Question: .Net 4.5.1 - MVC5 - EF6
The requirement is to allow large file uploads(<200MB). I have a ViewModel with HttpPostedFileBase. I set the Input Stream of that to a DB Entity NonMapped Stream Property. Which is then sent to the Repository where I save the Copy the Stream to a SQLFileStream. This all works.
However... When debugging after about ~4 large uploads I receive a System.OutOfMemory Exception. I can see that HttpRawUploadedContent is continuing to grow and is keeping the no longer used PostedFiles in memory. What am I doing wrong? How can I get these things to dispose? Is there a better way? Any guidance is appreciated.
'''
public class AttachmentViewModel
{
#region Public Properties
public int Id { get; set; }
public string FileName { get; set; }
[MaxFileSize]
public HttpPostedFileBase PostedFile { get; set; }
#endregion Public Properties
}
'''
'''
[NotMapped]
public Stream PostedStream { get; set; }
'''
'''
public override T Add(T entity)
{
base.Add(entity);
//Save to generate ID
_ctx.SaveChanges();
using (var tx = new TransactionScope())
{
try
{
var id = entity.Id;
var rowData =
_ctx.Database.SqlQuery<FileStreamData>(FileRowSelect, new SqlParameter("id", id))
.First();
using (var dest = new SqlFileStream(rowData.Path, rowData.Transaction, FileAccess.Write))
{
//Copy the posted stream to the SQLFileStream
entity.PostedStream.CopyTo(dest);
}
tx.Complete();
}
catch
{
//Error Uploading Stream Revert
base.Remove(entity);
_ctx.SaveChanges();
throw;
}
}
return entity;
}
'''

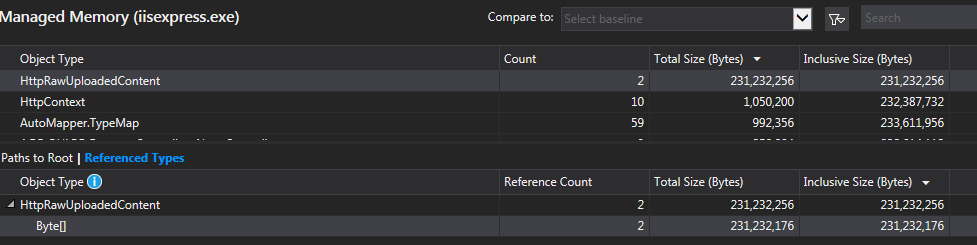
Answer: The credit should go to @kad1r as he pointed me in the right direction. (i.e.: not Http)
Turns out I did not understand the what requestLengthDiskThreshold actually does.
> The RequestLengthDiskThreshold should be less than the
MaxRequestLength value and indicates at what point or 'threashold'
that the request will begin to be buffered transparently onto disk.<URL>
By increasing this value IIS stores more of the request in memory rather than on disk.